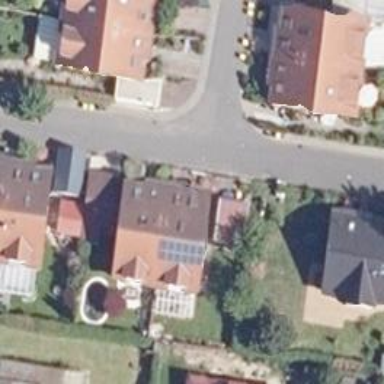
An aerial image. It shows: Residential road with asphalt surface.